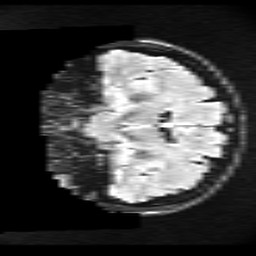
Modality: FLAIR
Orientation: coronal
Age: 38
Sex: female
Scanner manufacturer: ge
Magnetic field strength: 3 T
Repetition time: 11 s
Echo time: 0.1497 s